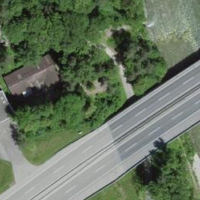
EUNIS habitat code: 57
Species observed at this site:
Euonymus europaeus